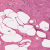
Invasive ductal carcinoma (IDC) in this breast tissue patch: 0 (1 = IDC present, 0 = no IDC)